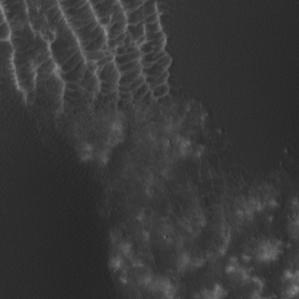
Label: non_frost